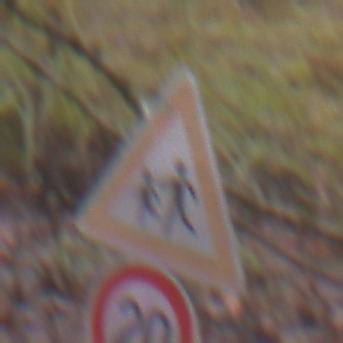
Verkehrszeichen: KinderRechts
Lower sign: Geschwindigkeit20
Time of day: Midday
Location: Outdoor (Nature)
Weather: Overcast
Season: Autumn
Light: Natural